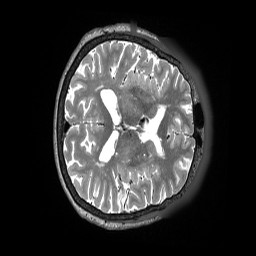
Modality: T2w
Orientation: axial
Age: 73
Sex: male